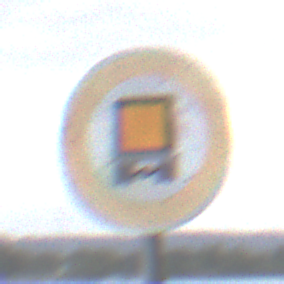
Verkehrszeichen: VerbotKennzeichnungspflichtigeKraftfahrzeugeGefaehrlicheGueter
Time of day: Midday
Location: Outdoor (Suburban)
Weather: Overcast
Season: NotSpecified
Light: Natural